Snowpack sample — Buffalo Mountain, Silverthorne, Colorado, USA (2/22/26, 2:02 PM MST)
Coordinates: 39.622, -106.113
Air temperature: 33 °F
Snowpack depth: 63 cm
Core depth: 50 cm
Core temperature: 26.6 °F
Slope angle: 11°, slope face: 116°
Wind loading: low
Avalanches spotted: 0
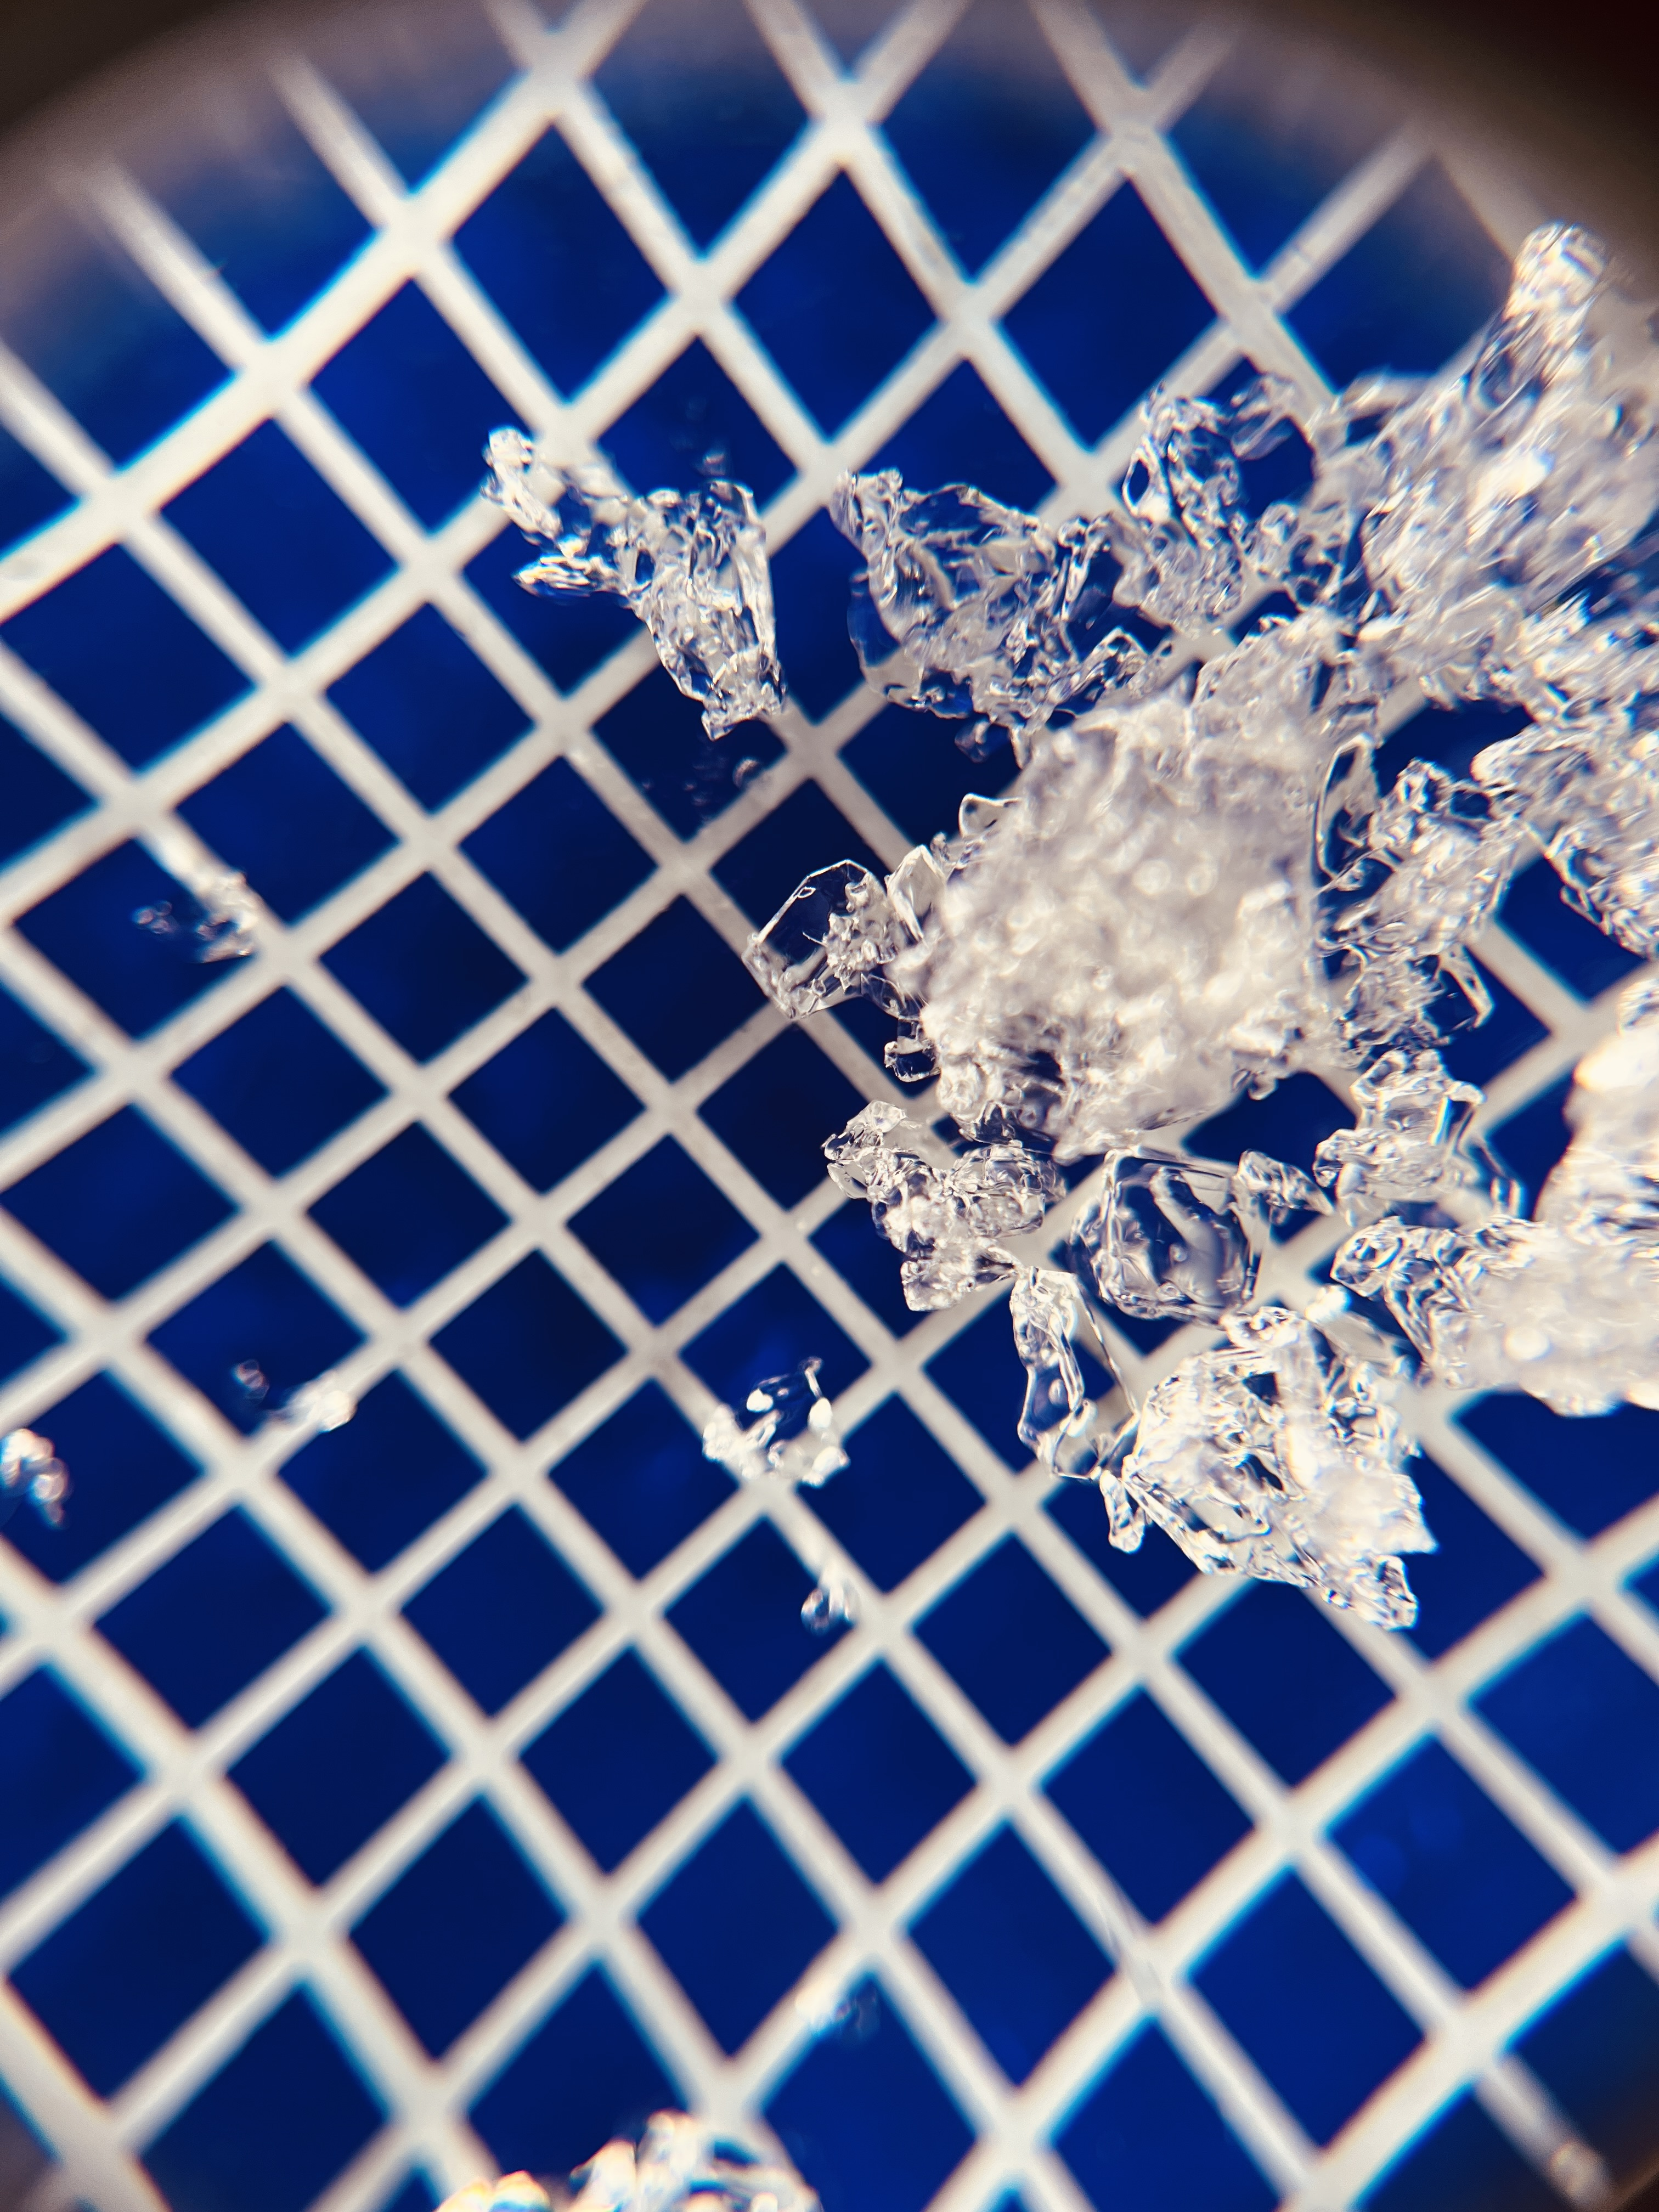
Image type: magnified_profile
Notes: In a firebreak similar to site 1, minimal wind loading with no spotted avalanches (not many faces in view though)